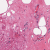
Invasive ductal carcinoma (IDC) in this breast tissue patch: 0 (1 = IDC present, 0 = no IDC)